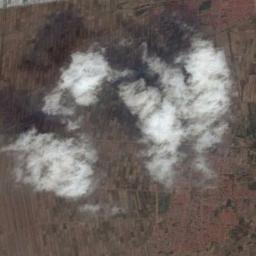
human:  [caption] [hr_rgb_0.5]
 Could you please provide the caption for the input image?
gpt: The white cloud is above bare land .

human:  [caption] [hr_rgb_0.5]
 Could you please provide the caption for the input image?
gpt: The clouds are in the air and the clouds are cast on the brown earth .

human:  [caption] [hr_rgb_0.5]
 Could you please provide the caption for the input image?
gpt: The cumulus clouds are located above the khaki farmland and the shadow of the clouds is on the farmland .

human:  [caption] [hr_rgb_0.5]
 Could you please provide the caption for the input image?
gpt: There are some pieces of white clouds over some farmlands .

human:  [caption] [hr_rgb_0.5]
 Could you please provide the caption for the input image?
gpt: A white cloud floated over the lawn .